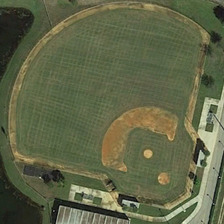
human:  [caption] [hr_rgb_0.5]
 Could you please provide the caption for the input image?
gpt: a baseball field is near a road .

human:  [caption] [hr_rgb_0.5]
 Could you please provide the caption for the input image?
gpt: a baseball field is near a road .

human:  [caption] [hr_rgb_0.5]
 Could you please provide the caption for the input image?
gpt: a baseball field is near a road .

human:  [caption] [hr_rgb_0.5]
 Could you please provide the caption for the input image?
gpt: a baseball field is near a road .

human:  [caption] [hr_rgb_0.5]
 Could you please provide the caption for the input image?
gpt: a baseball field is near a road .